六年级 · 度量几何学
 如下图, 两个小圆的周长的和与大圆的周长比较, ( )。

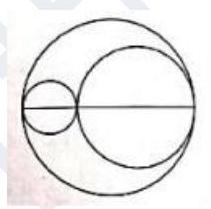
A. 两个小圆的周长的和大
B. 大圆的周长大
C. 两个小圆的周长的和与大圆的周长相等
D. 无法确定大小关系

答案: C